Field crop: maize
Growth stage: 2
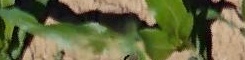
Species: maize